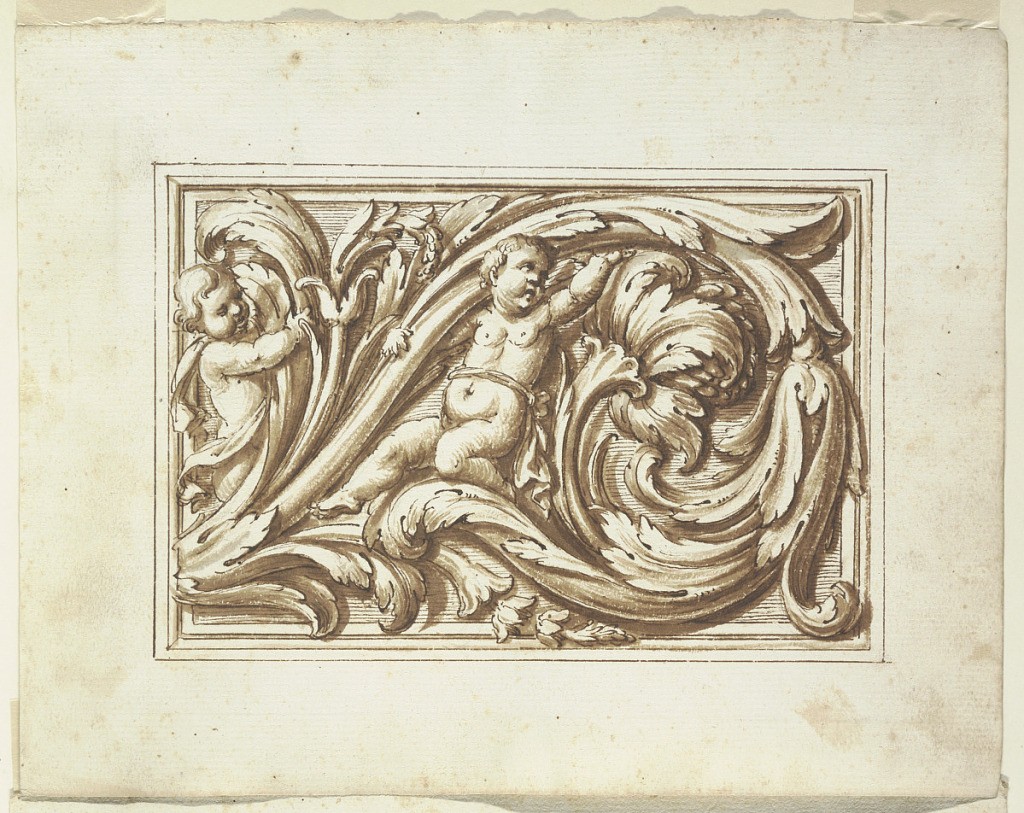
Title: One of a set of projects for a title page and decoration of a horizontal panel
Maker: Francesco Bedeschini, Italian
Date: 1675-1699
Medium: Pen, brush, sepia
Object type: Drawing
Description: The panel has an elaborated frame, the outermost borderline of which frames the drawing. Two putti and rinceau. Intended to be engraved